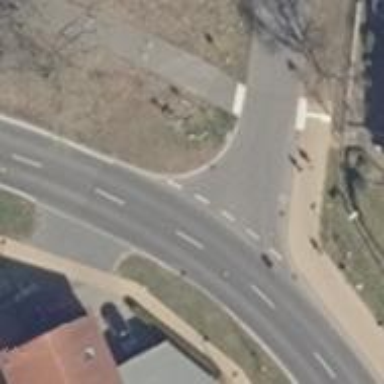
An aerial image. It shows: Secondary road with separate sidewalks on both sides. The road has asphalt surface.